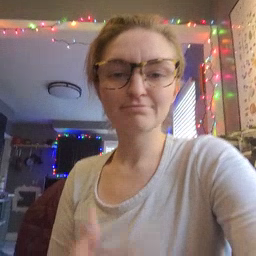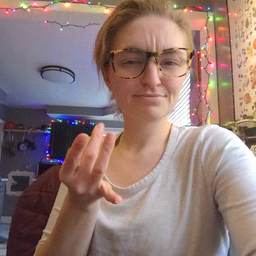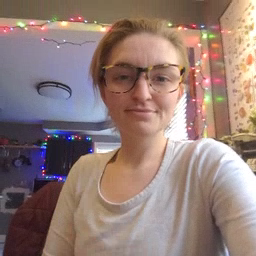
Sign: sticky